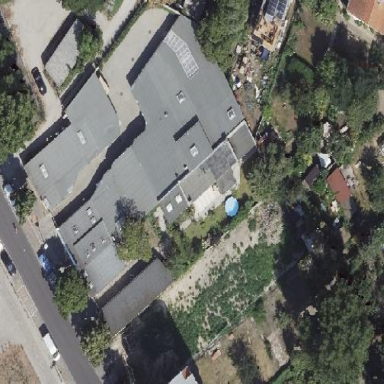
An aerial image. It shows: Industrial building with skillion roof shape.